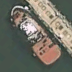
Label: Towing_vessel